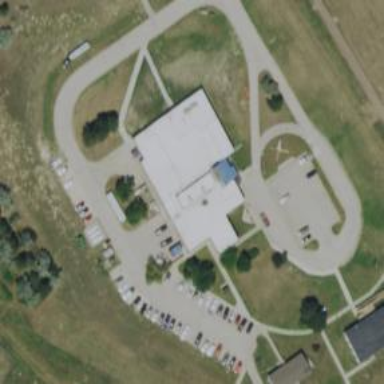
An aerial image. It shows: Clinic building providing healthcare services.